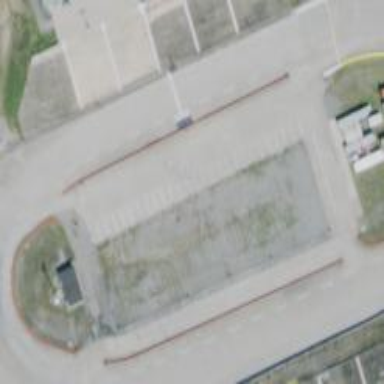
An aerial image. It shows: Motor sport raceway.